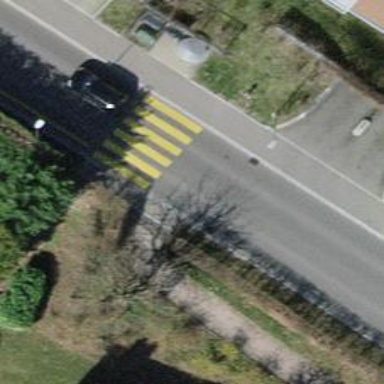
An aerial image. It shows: Uncontrolled zebra crossing on the road.